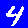
Digit: 4